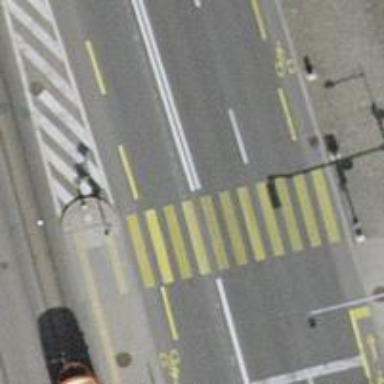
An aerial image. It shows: Crossing with traffic signals.